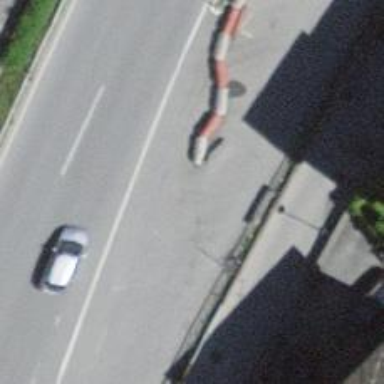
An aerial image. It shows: Jersey barrier.